Question: I have a select list which at the moment looks like this:

And what I want to do is remove the default arrow. The code I currently have is:
'''
.styled-select {
width:305px;
overflow: hidden;
background: #F8F8F8;
border: 1px solid #CCC;
height: 37px;
border-radius:5px;
}
.styled-select .select {
width: 100%;
border: 0;
border-radius:2px;
line-height: 1.5;
padding:8px 23px 5px 23px;
-webkit-appearance: none;
-moz-appearance: none;
text-indent: 0.01px;
text-overflow: '';
appearance: none;
background: #F8F8F8 url("/images/ddarrow.png") no-repeat scroll 97% -8px;
}
'''
And the HTML:
'''
<div class="styled-select">
<select id="ddContrast" class="select" name="ddContrast">
<option value="1" selected="selected">Theme</option>
<option value="1">------------</option>
<option value="0">Dark</option>
<option value="1">Light</option>
</select>
</div>
'''
Any ideas on what I'm doing wrong?
Edit: Looks like this is only not working in Firefox, so it's more of a work around I'm looking for...
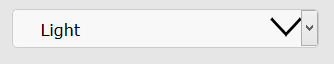
Answer: Found the solution - it seems you need to make the select box bigger than the container to hide the dropdown arrow as such:
'''
.styled-select {
width:305px;
overflow: hidden;
background: #F8F8F8;
border: 1px solid #CCC;
height: 37px;
border-radius:5px;
}
.styled-select .select {
width: 105.5%;
border: 0;
border-radius:2px;
line-height: 1.5;
padding:8px 23px 5px 23px;
appearance: none;
-webkit-appearance: none;
-moz-appearance: none;
text-indent: 0.01px;
text-overflow: '';
background: transparent url("/images/ddarrow.png") no-repeat scroll 93% -8px;
}
'''